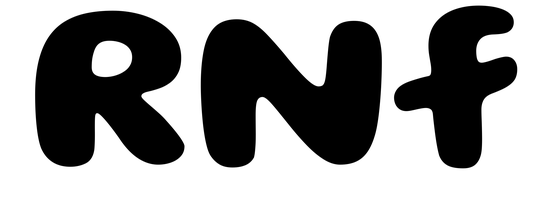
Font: Gluten_Bold